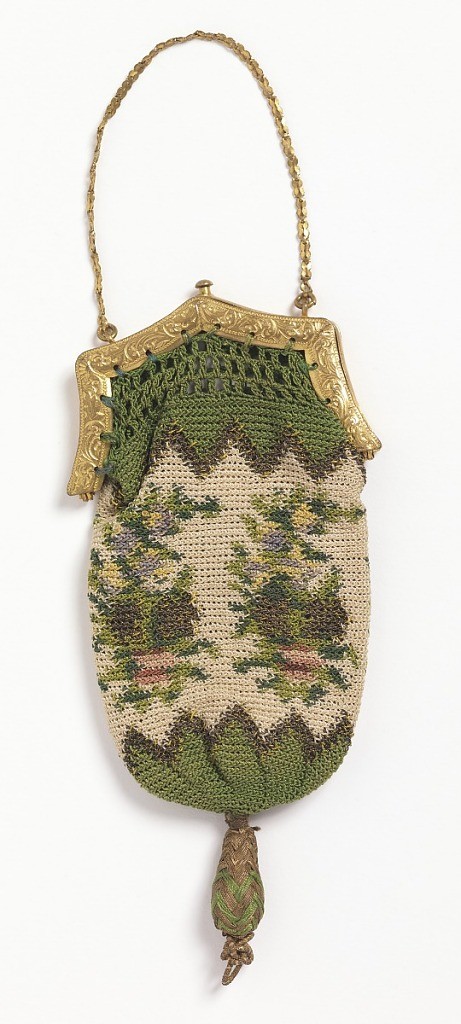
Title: Purse
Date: early 19th century
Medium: silk, metal Technique: crochet
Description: Small purse of crocheted silk and gold thread in green, white, red and faded yellow in pattern of flower clusters. Green saw tooth border at top and bottom. Set into a gold frame at top with catch to close. Fine gold chain for carrying.